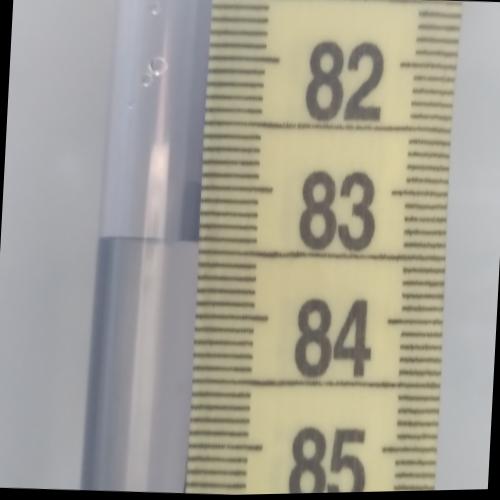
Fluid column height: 83.4 cm